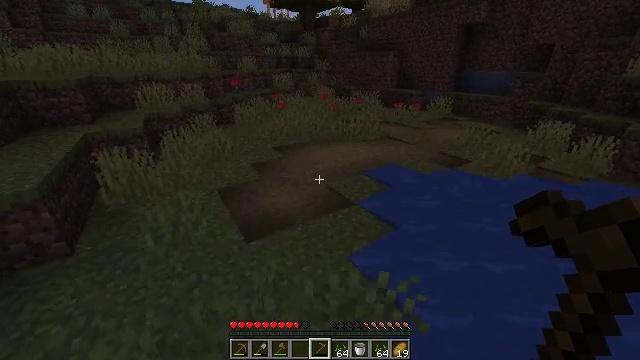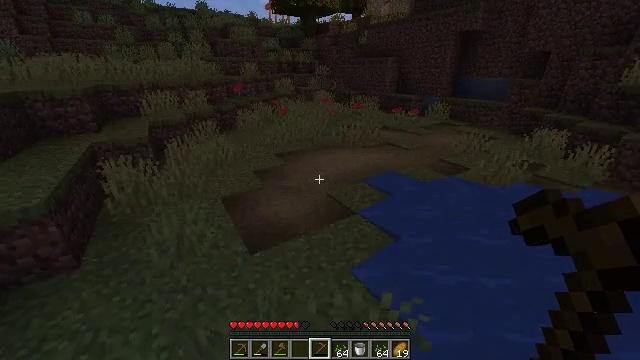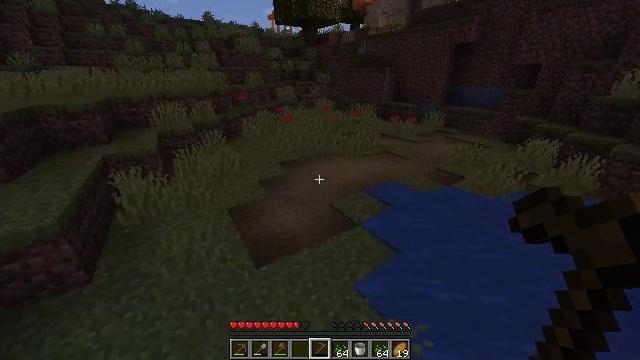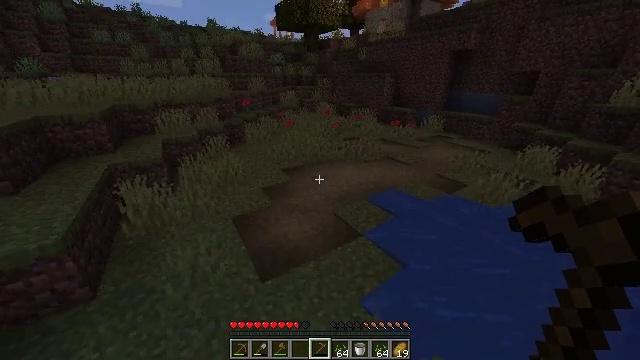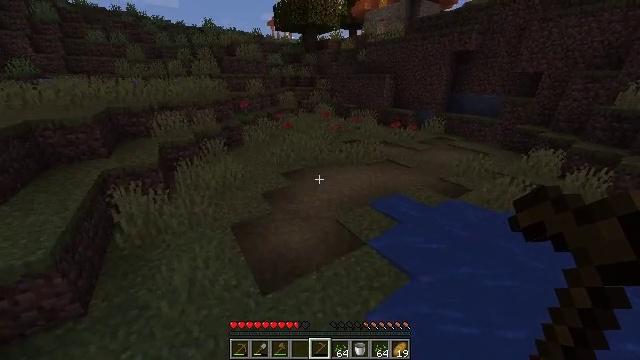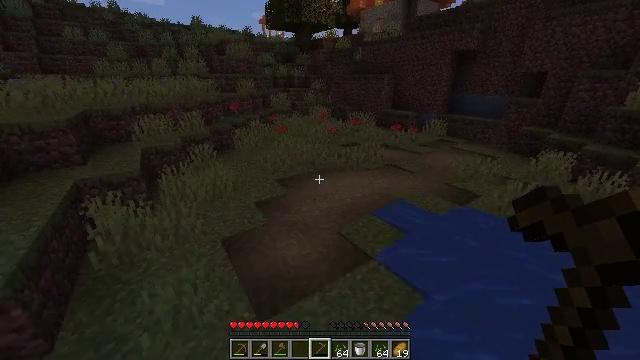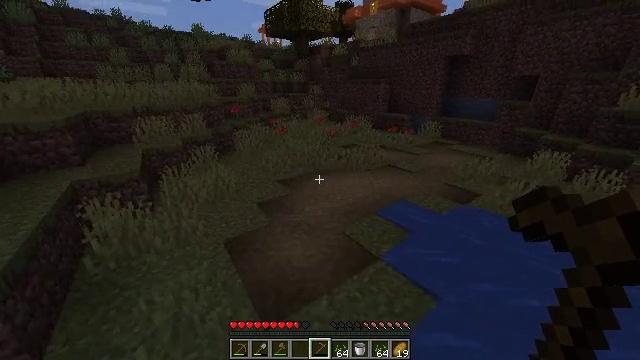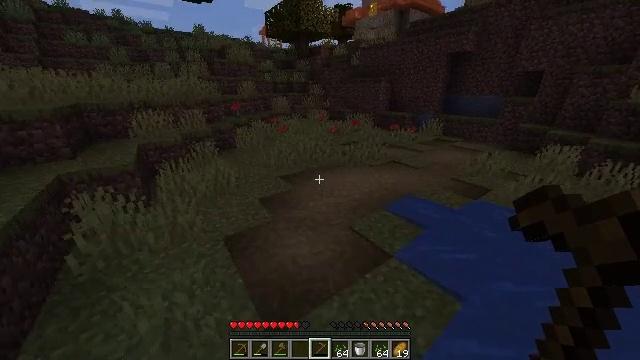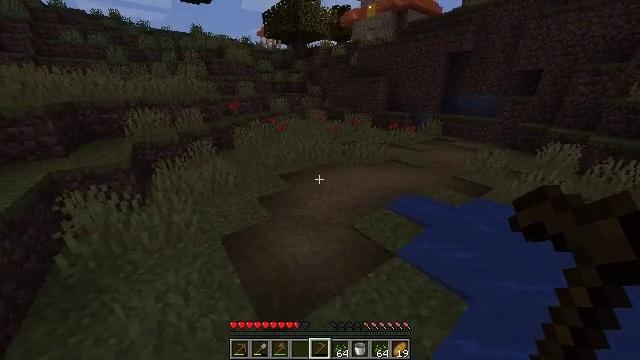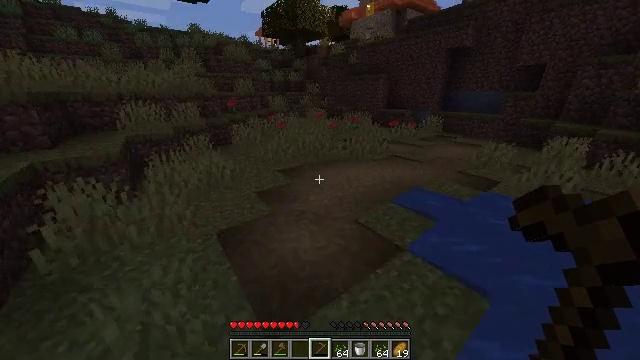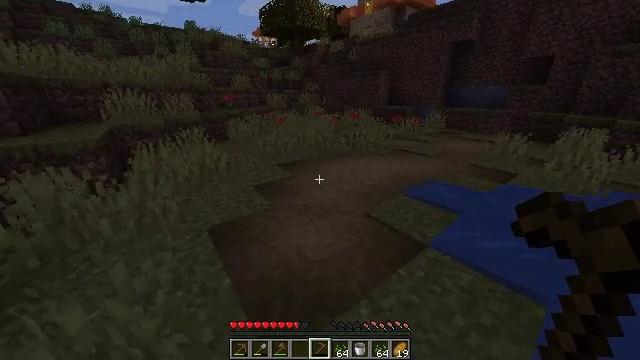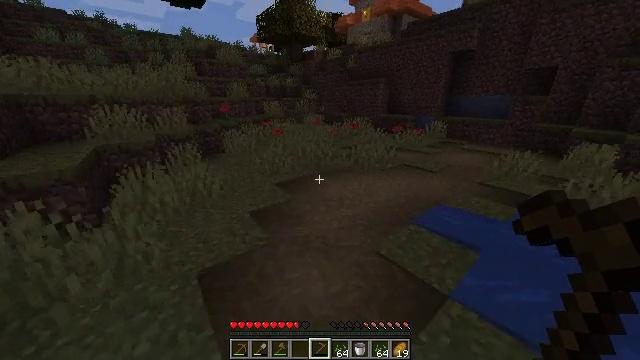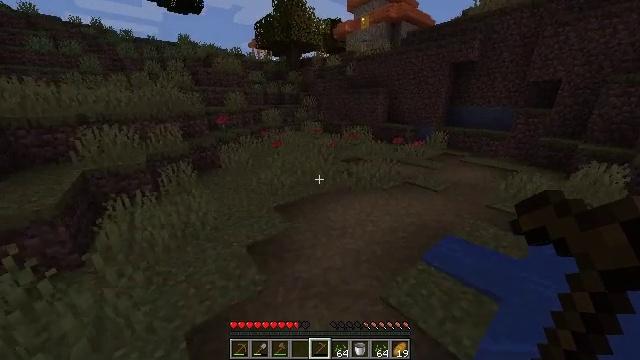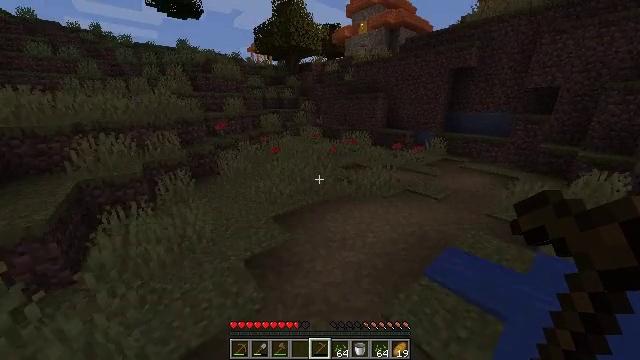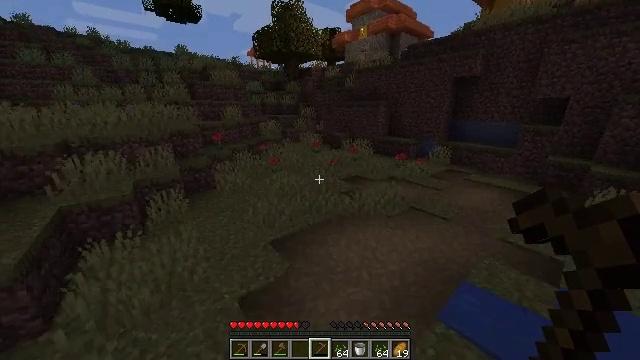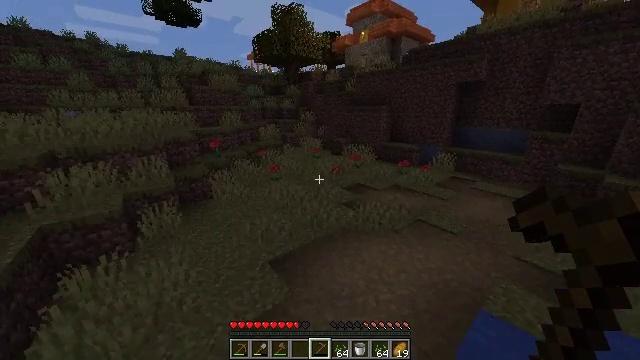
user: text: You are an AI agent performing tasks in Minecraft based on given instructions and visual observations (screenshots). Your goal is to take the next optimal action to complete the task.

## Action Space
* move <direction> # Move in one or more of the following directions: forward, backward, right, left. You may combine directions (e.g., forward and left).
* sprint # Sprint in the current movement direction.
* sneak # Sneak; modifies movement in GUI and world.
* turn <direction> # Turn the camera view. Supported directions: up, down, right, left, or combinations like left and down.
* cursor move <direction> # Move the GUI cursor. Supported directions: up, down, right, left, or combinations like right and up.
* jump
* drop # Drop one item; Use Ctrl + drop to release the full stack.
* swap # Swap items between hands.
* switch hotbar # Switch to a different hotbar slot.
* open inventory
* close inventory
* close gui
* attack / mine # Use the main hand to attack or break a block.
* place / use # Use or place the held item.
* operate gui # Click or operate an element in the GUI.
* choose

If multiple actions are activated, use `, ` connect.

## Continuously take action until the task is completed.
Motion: motion action
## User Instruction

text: Collect the orange bed by mining it.
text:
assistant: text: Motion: move forward and move left, sprint, jump
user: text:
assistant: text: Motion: move forward and move left, sprint, jump
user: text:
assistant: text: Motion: move forward and move left, sprint, jump
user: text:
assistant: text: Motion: move forward and move left, sprint, jump
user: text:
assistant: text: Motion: move forward and move left, sprint, turn right and up, jump
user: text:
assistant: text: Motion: move forward, sprint, jump
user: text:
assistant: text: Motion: move forward, sprint, jump
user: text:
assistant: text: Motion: move forward, sprint, jump
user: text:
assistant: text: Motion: move forward, sprint, jump
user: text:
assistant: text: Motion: move forward, sprint, jump
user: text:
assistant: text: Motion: move forward, sprint, jump
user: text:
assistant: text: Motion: move forward, sprint, jump
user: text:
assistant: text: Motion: move forward, sprint, jump
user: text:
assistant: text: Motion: move forward, sprint, jump
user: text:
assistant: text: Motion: move forward, sprint, jump
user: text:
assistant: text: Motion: move forward, sprint, jump
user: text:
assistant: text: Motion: move forward, sprint, jump
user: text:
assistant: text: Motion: move forward, sprint, jump
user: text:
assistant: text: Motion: move forward, sprint, jump
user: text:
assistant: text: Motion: move forward, sprint, turn left, jump
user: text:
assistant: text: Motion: move forward, sprint, turn left, jump
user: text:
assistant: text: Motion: move forward, sprint, turn left, jump
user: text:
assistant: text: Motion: move forward, sprint, turn left, jump
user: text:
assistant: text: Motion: move forward, sprint, turn left, jump
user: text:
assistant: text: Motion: move forward, sprint, jump
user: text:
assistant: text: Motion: move forward, sprint, jump
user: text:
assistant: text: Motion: move forward, sprint, jump
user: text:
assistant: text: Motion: move forward, sprint, jump
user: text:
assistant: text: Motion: move forward, sprint, jump
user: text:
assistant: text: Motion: move forward, sprint, jump